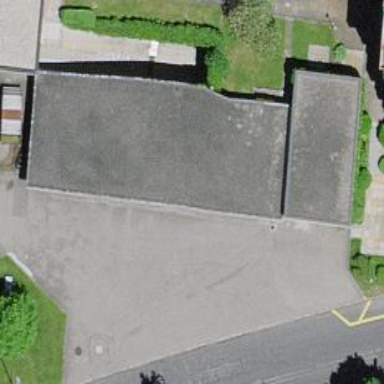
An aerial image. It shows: Garage building.